Question:
I've got a jQuery Accordion and each panel contains a form. All of the forms are the same, and the inputs share the same IDs, names, and 'data-bind' attributes.
Assuming each form has a different binding context (using 'ko with:'), <URL> if there were forms.
However, I don't know in advance how many forms there will be. I'm rendering a PartialView (which contains the form) for every form object in the MVC ViewModel's collection of forms.
'''
@model ViewModel
<div class="container-fluid">
<div id="jQueryAccordion">
@foreach (var form in Model.AllForms.ToList())
{
<!-- ko with: items[@form.Key] -->
Html.RenderPartial("_Form", form);
<!-- /ko -->
}
// etc.
'''
How would I set up the Knockout.js ViewModel if I don't know how many forms there are going to be?
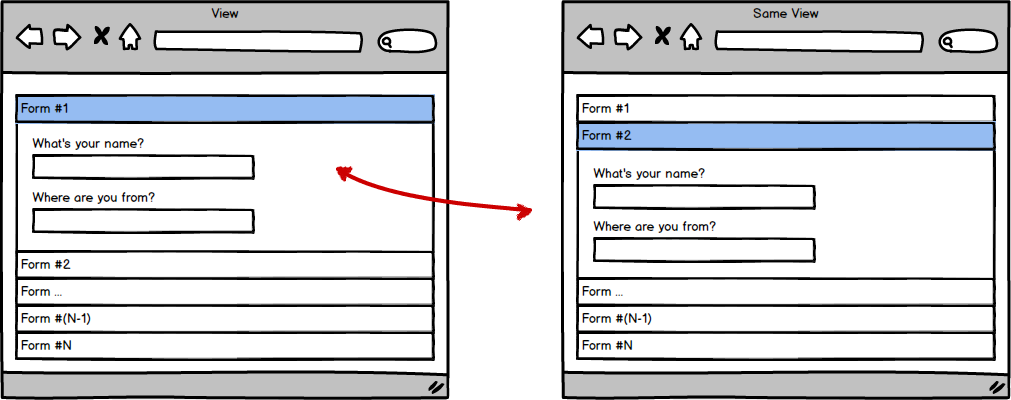
Answer: As Anh Bui suggested, I would create them dynamically in the browser. Using 'applyBindings' with markup you created with ASP.net on the server-side is a bit of a hack and means your working against Knockout, not with it.
It would be better to let Knockout take care of actually creating the forms. This means
1. supplying it only the data it needs to create each form as JSON
2. creating a Knockout template for the form markup
3. looping over the data with the forEach binding
The template:
'''
<script type="text/html" id="form-template">
<form action="/target-url">
<label for="user_name">What's your name?</label>
<input type="text" data-bind="value: user_name" name="user_name" />
<label for="user_location">Where are you from?</label>
<input type="text" data-bind="value: user_location" name="user_location" />
</form>
</script>
'''
Next you output your relevant form data as a JSON array on the server side. I haven't used ASP.net, so I can only offer you pseudo-code here:
'''
<script type="application/javascript">
window.form_json_from_server = "
@foreach (var form in Model.AllForms.ToList())
{
// .. ASP.net JSON output magic goes here
}
";
</script>
'''
so that the end result in your markup looks like
'''
<script type="application/javascript">
window.form_json_from_server = "[
{ user_name: "Foo1", user_location: "Bar1" },
{ user_name: "Foo2", user_location: "Bar2" },
{ user_name: "Foo3", user_location: "Bar3" }
]";
</script>
'''
(note that JS strings cannot contain line breaks. I've formatted it here with line breaks for easier reading)
Now we have our form data formatted as JSON, saved in a Javascript string. Next up: your Knockout view model:
'''
var ViewModel = function ViewModel() {
var that = this,
raw_forms_object;
// we reconstitute our JSON string into a Javascript object
raw_forms_object = JSON.parse(window.form_json_from_server);
// this is where the objects made from our JSON will end up in
this.forms = ko.observableArray([]);
ko.utils.arrayForEach(raw_forms_object, function(f) {
// f contains one of our form objects, such as { user_name: "Foo1", user_location: "Bar1" }
// instead of adding f directly to the array, we make a new object in which the
// properties are observables
var form = {
user_name: ko.observable(f.user_name),
user_location: ko.observable(f.user_location),
};
// add our new form object to our observableArray
// make sure to use 'that', because 'this' is the scope of the arrayForEach callback we're in
that.forms.push(form);
});
}
'''
Now we have an observableArray called 'forms' on our view model with our form objects in it. We use the 'forEach' binding to make as many forms as we have form objects:
'''
<div data-bind="template: { name: 'form-template', foreach: forms }"></div>
'''
All that's left is applying an instance of our view model to the page:
'''
ko.applyBindings( new ViewModel() );
'''
If you like, you can try it out in this runnable code snippet:
'''
var ViewModel = function ViewModel() {
var that = this,
raw_forms_object;
// we reconstitute our JSON string into a Javascript object
raw_forms_object = JSON.parse(window.form_json_from_server);
// this is where the objects made from our JSON will end up in
this.forms = ko.observableArray([]);
ko.utils.arrayForEach(raw_forms_object, function(f) {
// f contains one of our form objects, such as
// { user_name: "Foo1", user_location: "Bar1" }
// instead of adding f directly to the array, we make a new object in which the
// properties are observables
var form = {
user_name: ko.observable(f.user_name),
user_location: ko.observable(f.user_location),
};
// add our new form object to our observableArray
// make sure to use 'that', because 'this' is the scope
// of the arrayForEach callback we're in
that.forms.push(form);
});
}
ko.applyBindings( new ViewModel() );
'''
'''
<script src="https://cdnjs.cloudflare.com/ajax/libs/knockout/3.2.0/knockout-min.js"></script>
<script type="text/html" id="form-template">
<form action="/target-url">
<label for="user_name">What's your name?</label>
<input type="text" data-bind="value: user_name" name="user_name" />
<label for="user_location">Where are you from?</label>
<input type="text" data-bind="value: user_location" name="user_location" />
</form>
</script>
<div data-bind="template: { name: 'form-template', foreach: forms }"></div>
<script type="application/javascript">
window.form_json_from_server = '[{"user_name": "Foo1","user_location": "Bar1"},{"user_name": "Foo2","user_location": "Bar2"},{"user_name": "Foo3","user_location": "Bar3"}]';
</script>
'''